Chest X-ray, AP view. Patient: 51 years old, sex M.
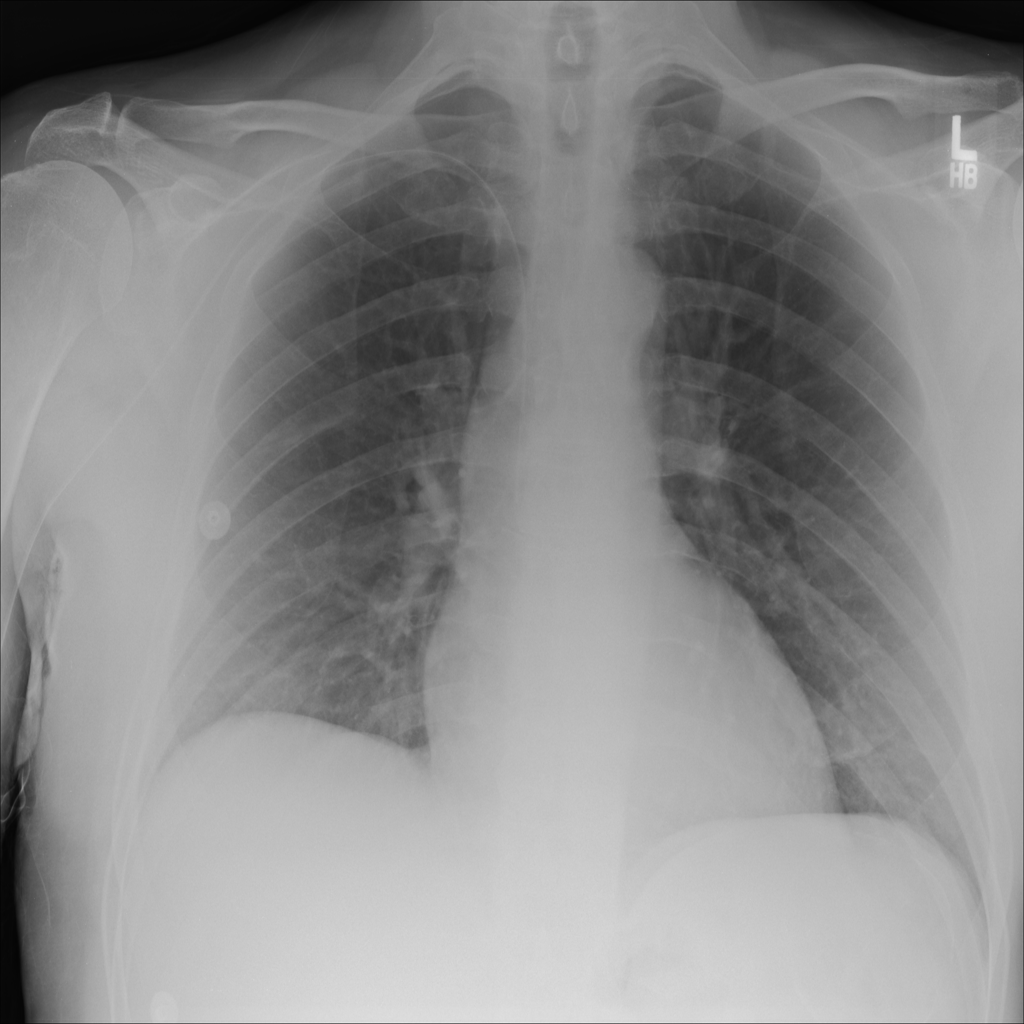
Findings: No Finding